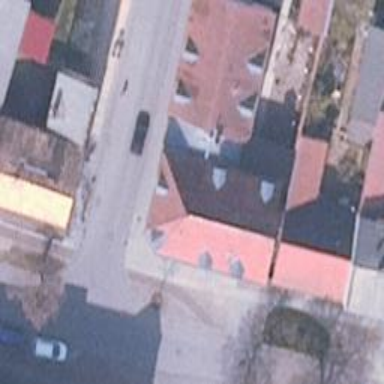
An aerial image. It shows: Restaurant.